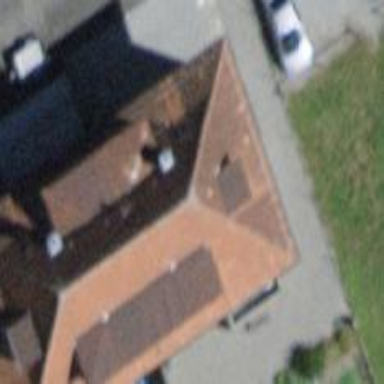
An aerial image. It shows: Residential building.